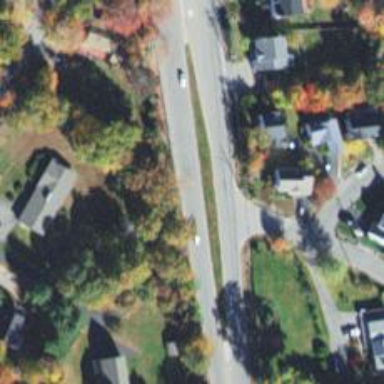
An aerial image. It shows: Trunk highway.